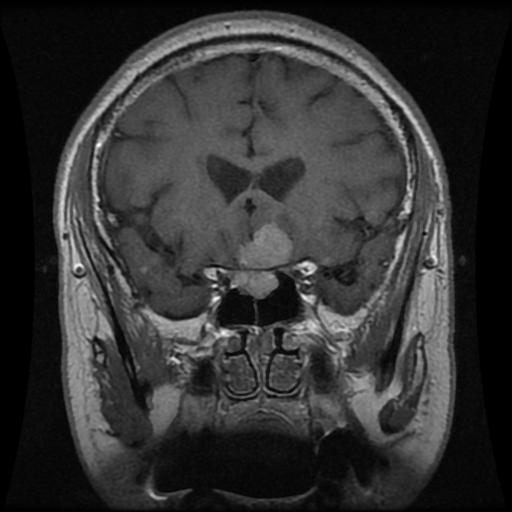
Label: pituitary